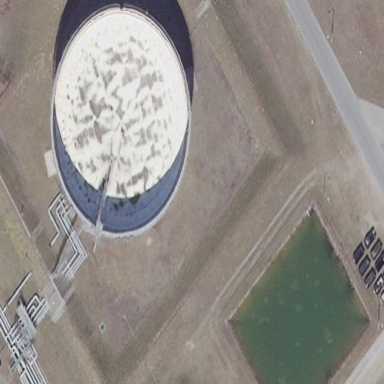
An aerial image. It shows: Storage tank created as man-made structure.